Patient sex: F
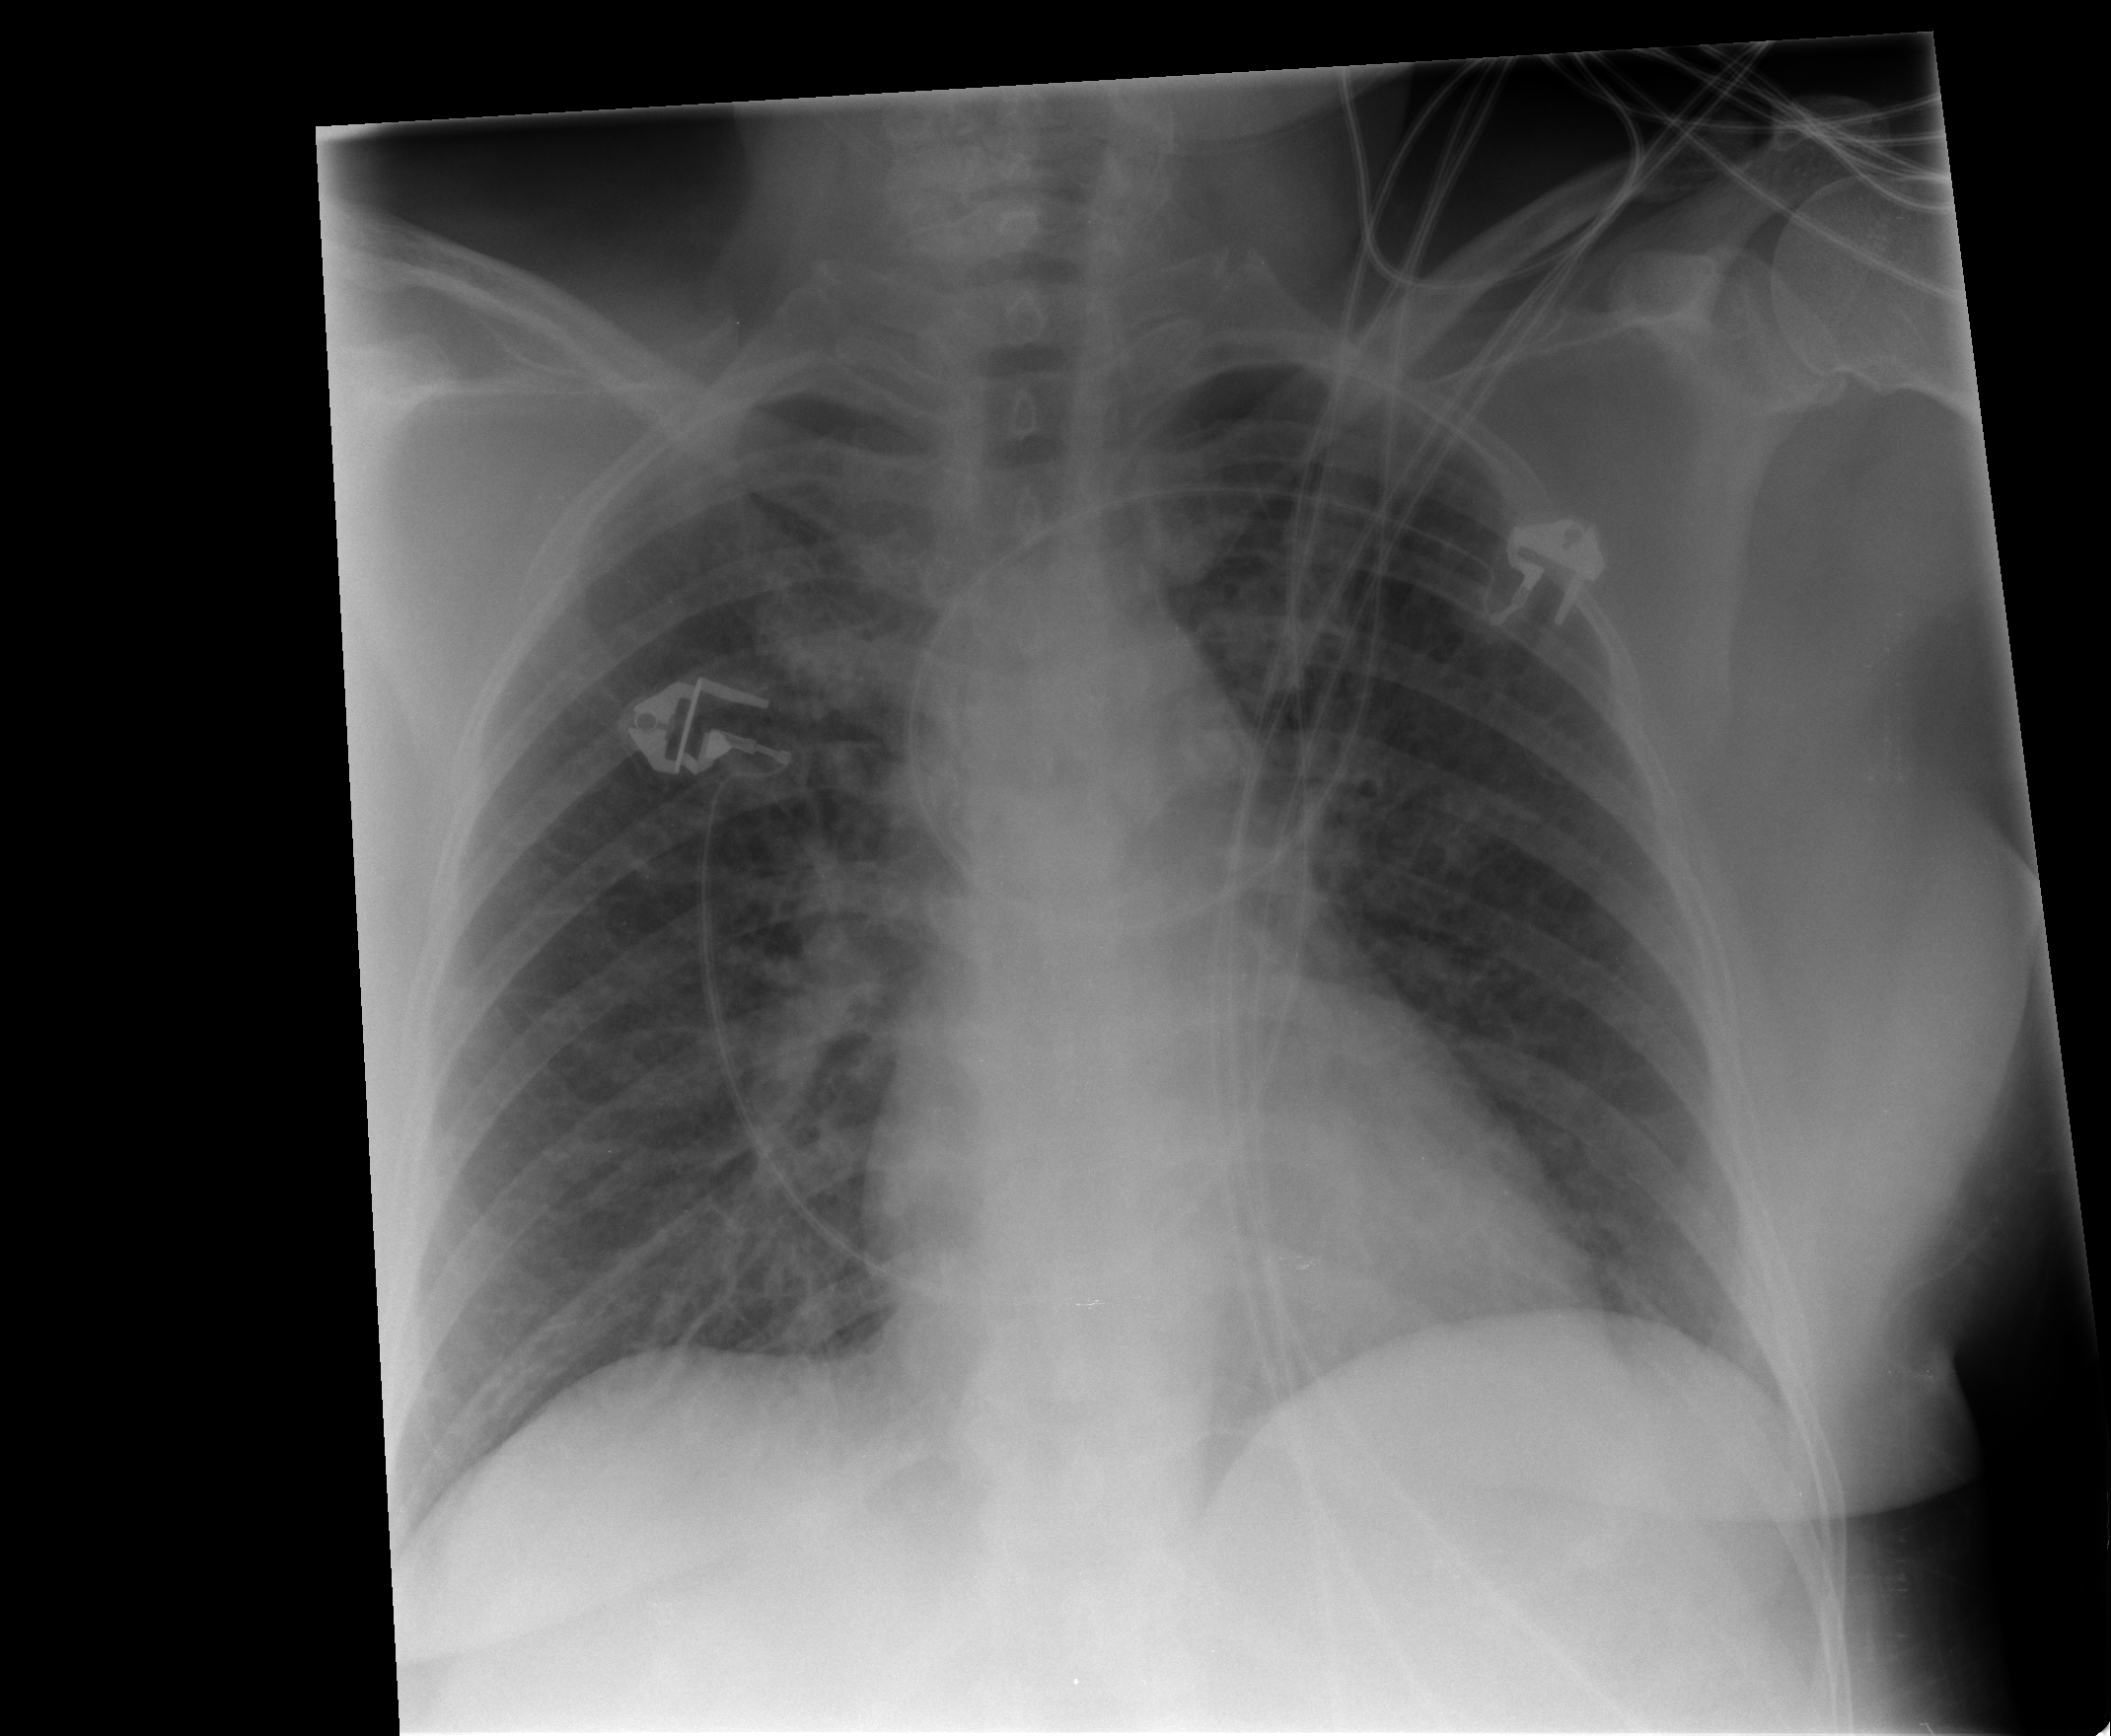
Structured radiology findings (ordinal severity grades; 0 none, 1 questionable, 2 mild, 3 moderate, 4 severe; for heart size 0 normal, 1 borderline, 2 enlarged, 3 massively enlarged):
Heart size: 0
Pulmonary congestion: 3
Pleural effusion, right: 0
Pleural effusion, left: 0
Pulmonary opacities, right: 0
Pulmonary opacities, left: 0
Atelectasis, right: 2
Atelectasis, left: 2